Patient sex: F
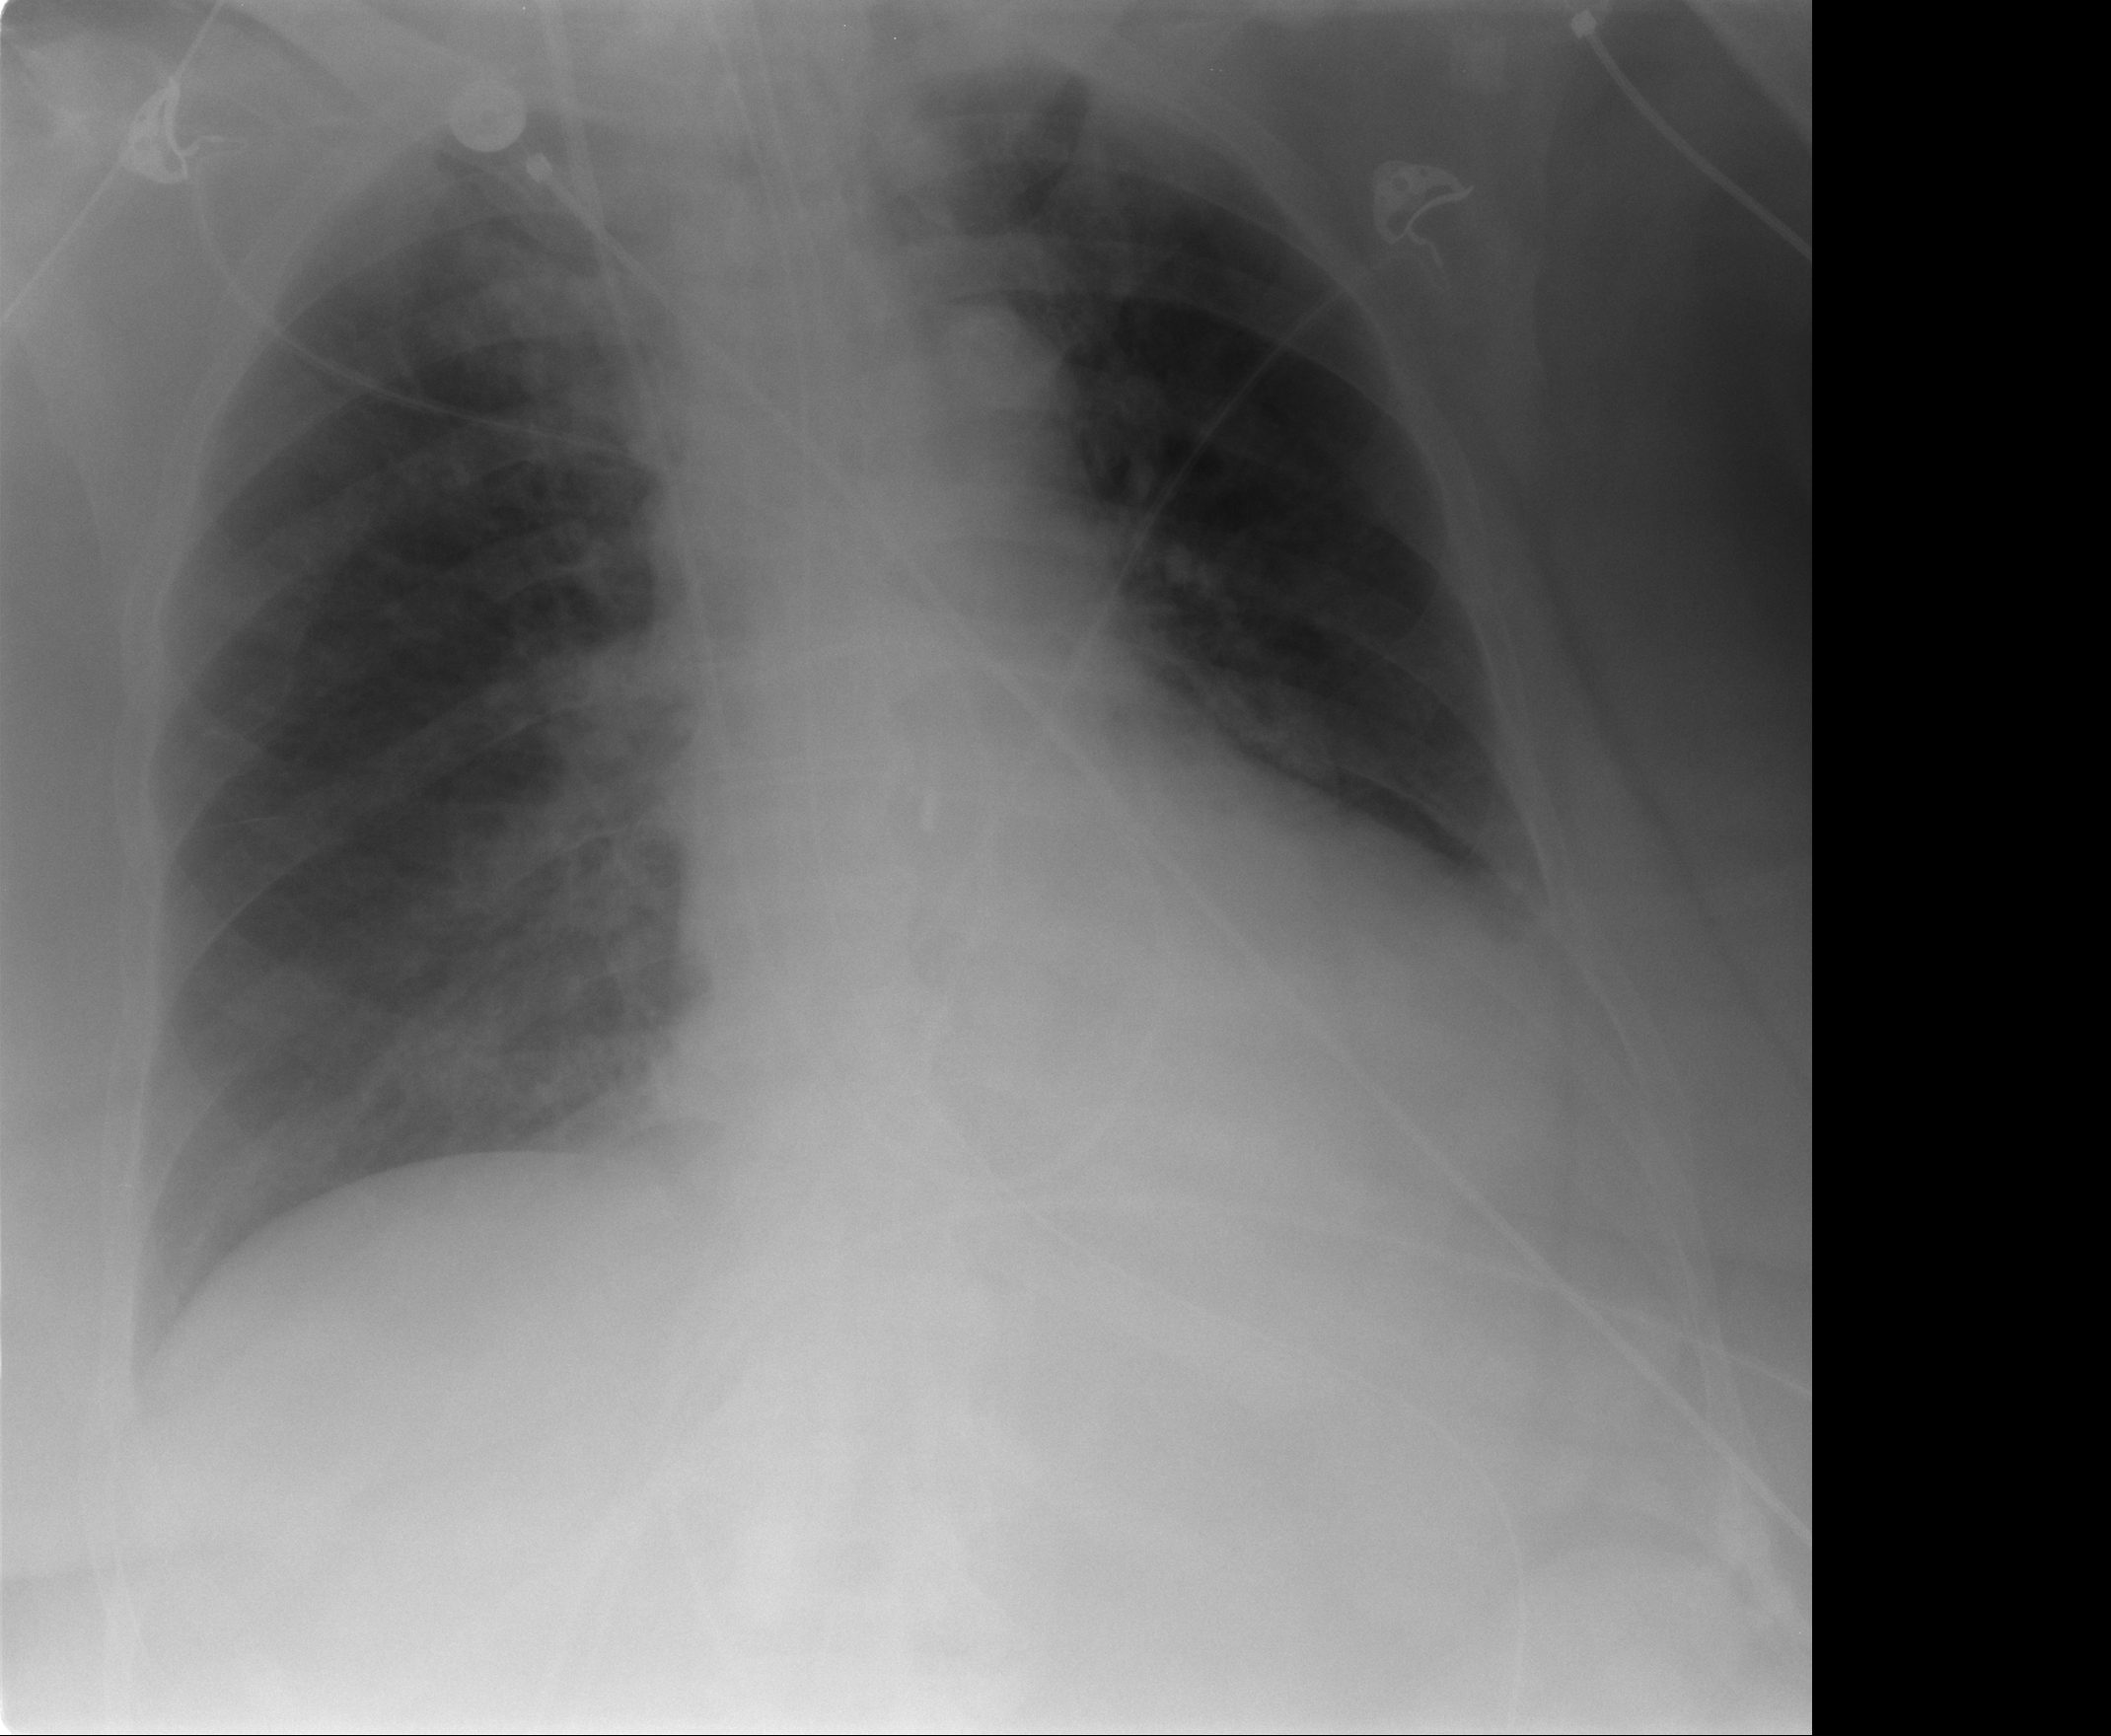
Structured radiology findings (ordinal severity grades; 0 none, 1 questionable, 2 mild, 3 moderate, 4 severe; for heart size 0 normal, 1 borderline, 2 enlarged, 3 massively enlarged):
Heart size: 2
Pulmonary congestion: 2
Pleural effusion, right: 0
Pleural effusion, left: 2
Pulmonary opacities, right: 0
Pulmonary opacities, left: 0
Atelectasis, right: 0
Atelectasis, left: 0